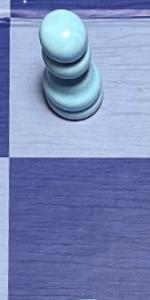
Label: Empty